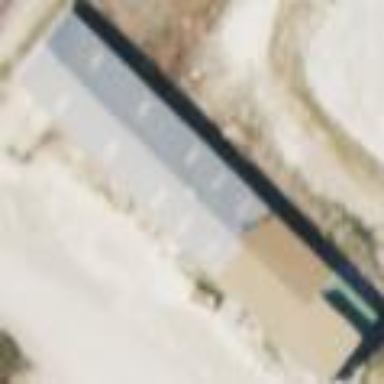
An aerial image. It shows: Industrial building.